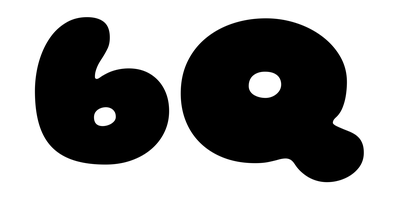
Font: Gluten_Black